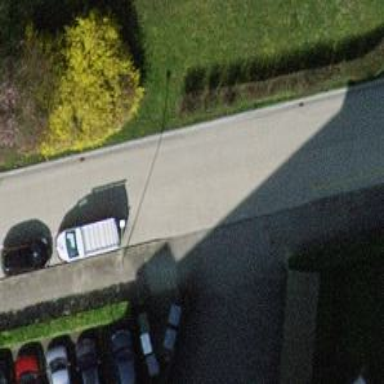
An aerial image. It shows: Parking aisle road with sidewalk.